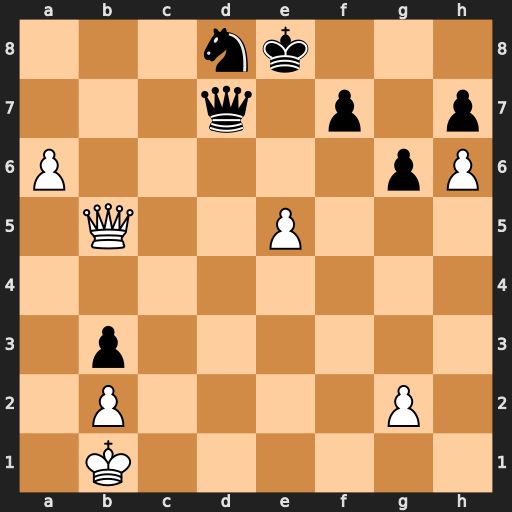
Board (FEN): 3nk3/3q1p1p/P5pP/1Q2P3/8/1p6/1P4P1/1K6
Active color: w
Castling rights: -
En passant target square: -
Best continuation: Qxd7+ Kxd7 a7